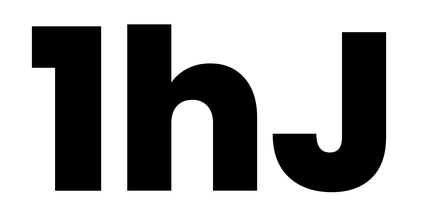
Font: Poppins-ExtraBold